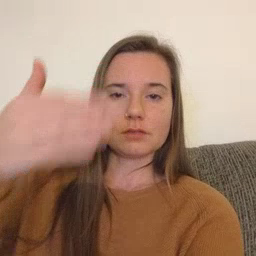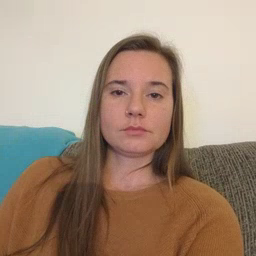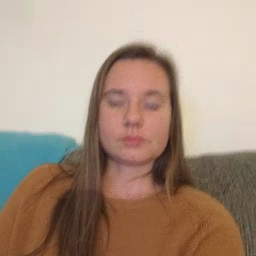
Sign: flag